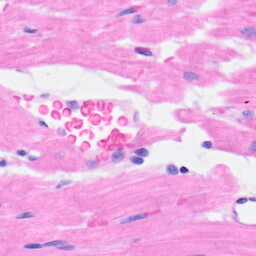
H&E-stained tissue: Heart